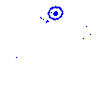
Particle: pion